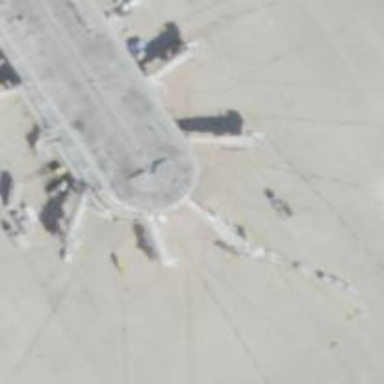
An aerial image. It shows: Airport gate.